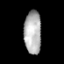
Tissue: prostate
Cell type: T cells
Senescence score: 0.7245
Nuclear area (px): 731
Mean DAPI intensity: 175.974